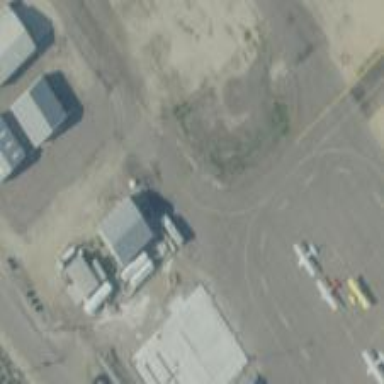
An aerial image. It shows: View of taxiway at the airport.